Question: I'm having trouble to load a report through a button.This is my code.When I click the button it shows the down image error.
'''
try {
InputStream in =
getClass().getResourceAsStream("C:/Users/RaMiNdU/Documents/NetBeansProjects/TimeTable
Generator/src/timetable/generator/sem1.jrxml");
JasperDesign jasperDesign = JRXmlLoader.load(in);
Map<String, Object> param = new HashMap<>();
JasperReport jasperReport = JasperCompileManager.compileReport(jasperDesign);
JasperPrint jasperPrint = JasperFillManager.fillReport(jasperReport, param );
JasperViewer.viewReport(jasperPrint, false);
} catch (Exception e) {
System.out.println(e.getMessage());
}
'''

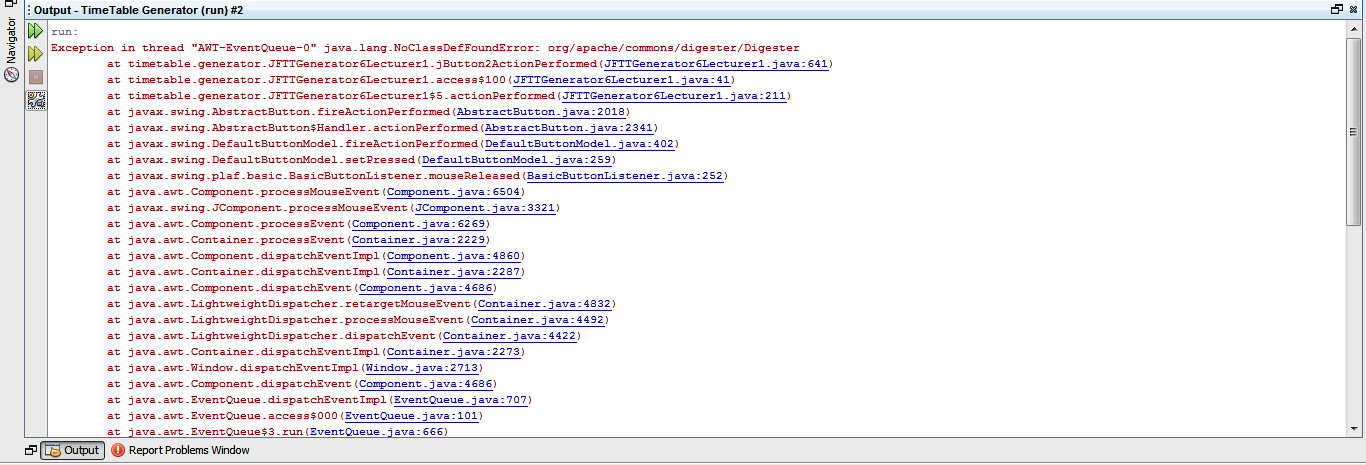
Answer: add commons-digester.jar to your classpath and you should be through